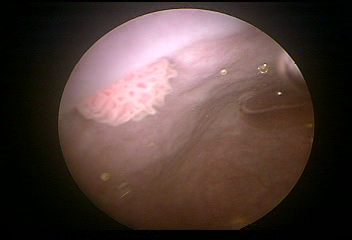
Modality: WLC
Class: Malignant
Subclass: HighGradePapillary
Lesion: L1
Stage: Ta
Morphology: Papillary
Bladder cancer association: Yes
Annotated structures: Tumor